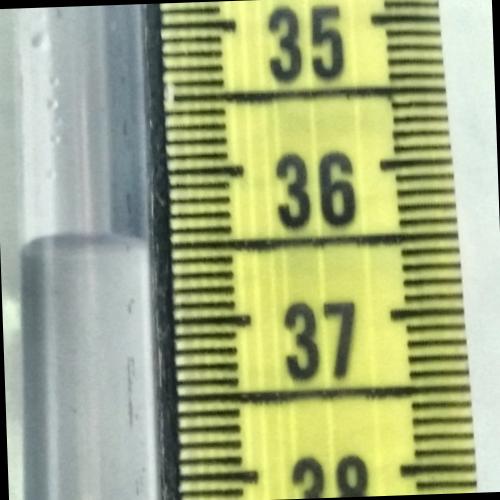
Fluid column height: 36.5 cm